Question: I got a GridLayout, and there will be two or more buttons in the layout, and all the buttons must with same width.
My problem is that when the buttons having different line number of text, the marginTop of button will different too.
How can I fix this?
Thanks.
'''
<GridLayout
android:id="@+id/grid_buddies"
android:columnCount="4"
android:layout_width="match_parent"
android:layout_height="wrap_content">
<Button
android:layout_width="60dp"
android:layout_height="match_parent"
android:text="TEST"/>
<Button
android:layout_width="60dp"
android:layout_height="wrap_content"
android:text="TESTDDFF"/>
</GridLayout>
'''
Here is the picture:

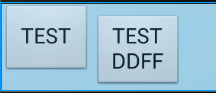
Answer: Use 'android:layout_gravity="fill_vertical"' attribute in your Button with text 'TEST'
'''
<GridLayout
android:id="@+id/grid_buddies"
android:columnCount="4"
android:layout_width="match_parent"
android:layout_height="wrap_content">
<Button
android:layout_width="60dp"
android:layout_height="match_parent"
android:text="TEST"
android:layout_gravity="fill_vertical"/>
<Button
android:layout_width="60dp"
android:layout_height="wrap_content"
android:text="TESTDDFF"/>
</GridLayout>
'''